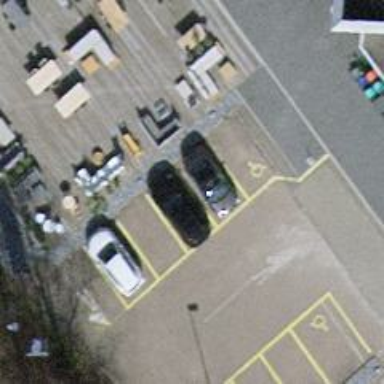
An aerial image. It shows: Disabled parking space.